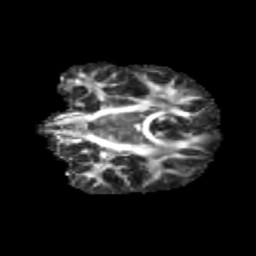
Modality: FA
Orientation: coronal
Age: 11
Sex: male
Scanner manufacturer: siemens
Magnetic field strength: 3 T
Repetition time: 3.8 s
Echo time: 0.07 s